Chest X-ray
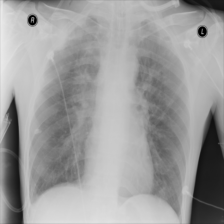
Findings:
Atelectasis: negative
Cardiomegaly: negative
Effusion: negative
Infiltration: negative
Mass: negative
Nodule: negative
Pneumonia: negative
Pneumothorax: negative
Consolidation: negative
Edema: negative
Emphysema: negative
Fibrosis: negative
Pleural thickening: positive
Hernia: negative